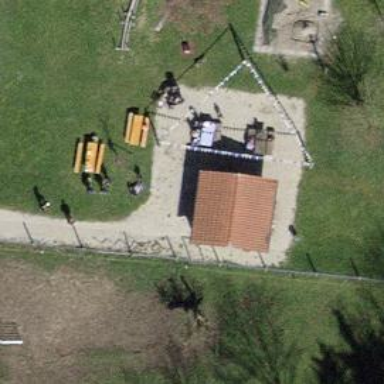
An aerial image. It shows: Picnic area with barbecue amenities.